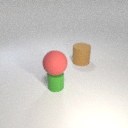
small green rubber cylinder to the left of large brown rubber cylinder